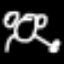
Label: frog